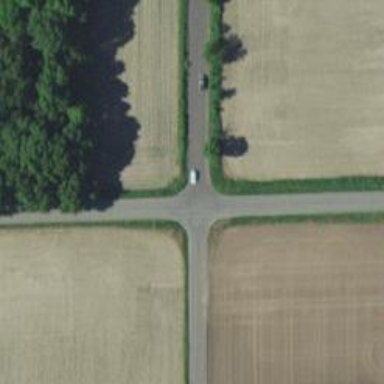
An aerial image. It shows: Stop road.